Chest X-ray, AP view. Patient: 39 years old, sex M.
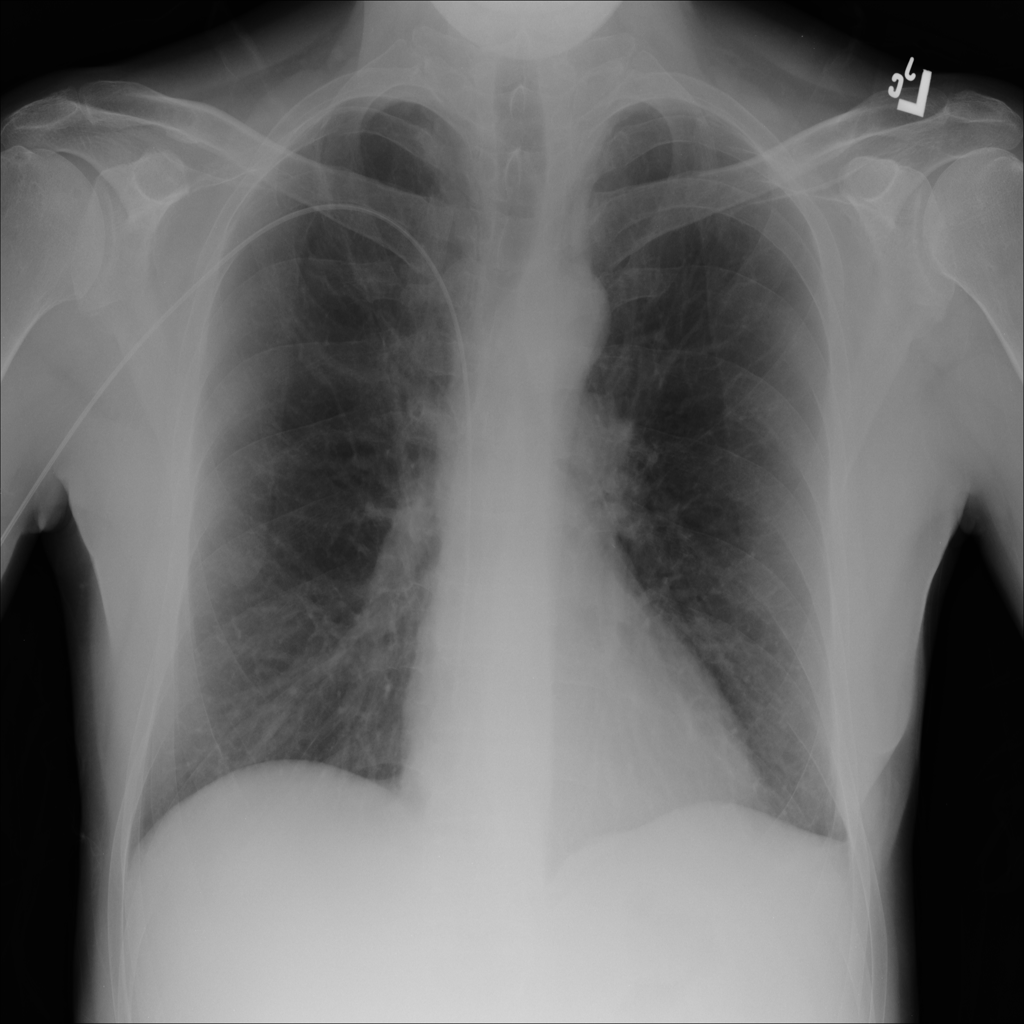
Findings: No Finding